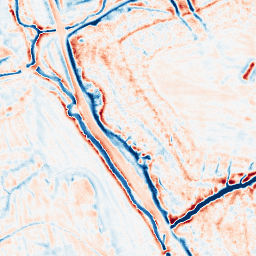
Category: edge_preserving
Decomposition family: bilateral
Decomposition parameters: d: 15
sigma_color: 150
sigma_space: 75
Upsampling method: sinc_hamming
Upsampling parameters: scale: 2
kernel_size: 16
Upsampling scale: 2